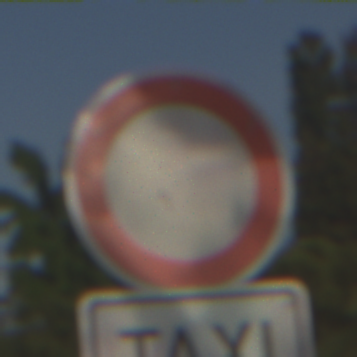
Verkehrszeichen: VerbotFahrzeugeAllerArt
Zusatzzeichen unten: BesondereFahrzeugeUndTransportgueter1
Umgebung: Outdoor, Suburban
Tageszeit: SunriseSunset
Wetter: PartlyCloudy
Licht: Natural
Jahreszeit: NotSpecified
Kontrast: HighContrast